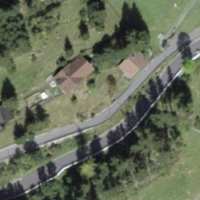
EUNIS habitat code: 43
Species observed at this site:
Melanargia galathea
Sorbus aucuparia